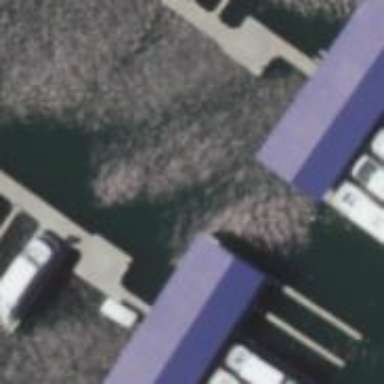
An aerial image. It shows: Breakwater structure.